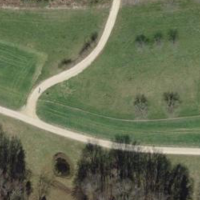
EUNIS habitat code: 52
Species observed at this site:
Primula veris
Alytes obstetricans
Lacerta agilis